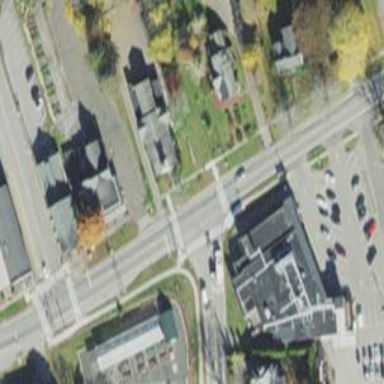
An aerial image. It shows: Unmarked crossing on the road.